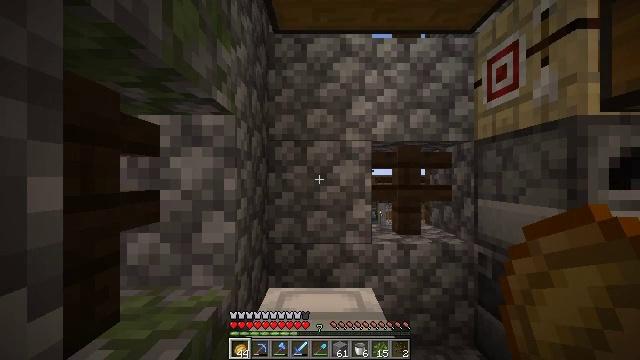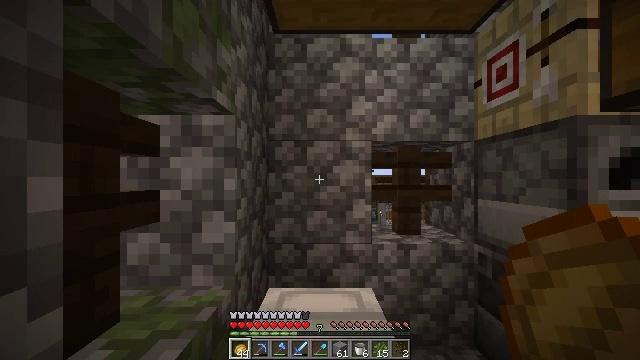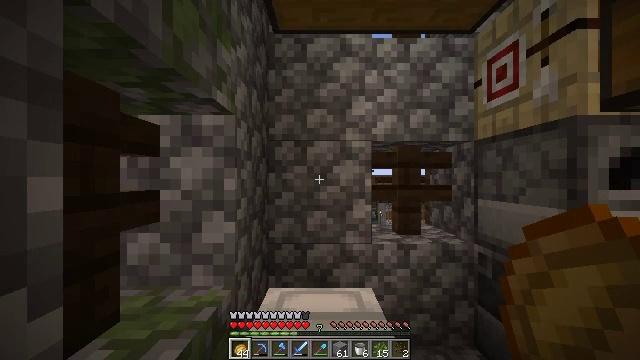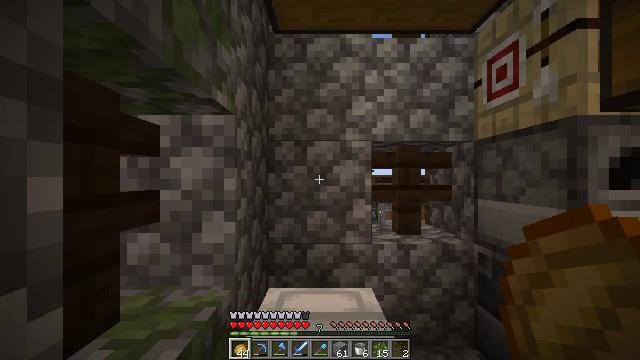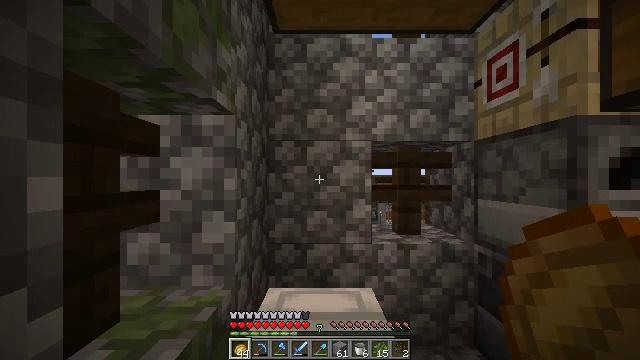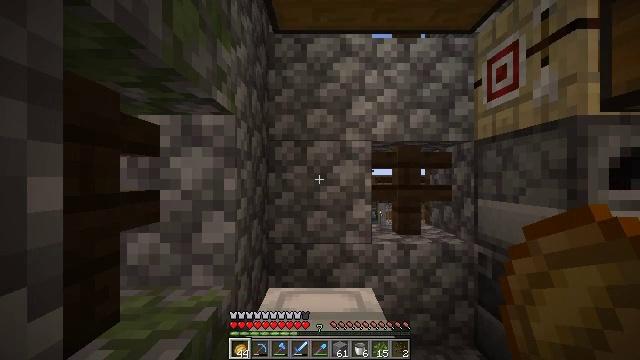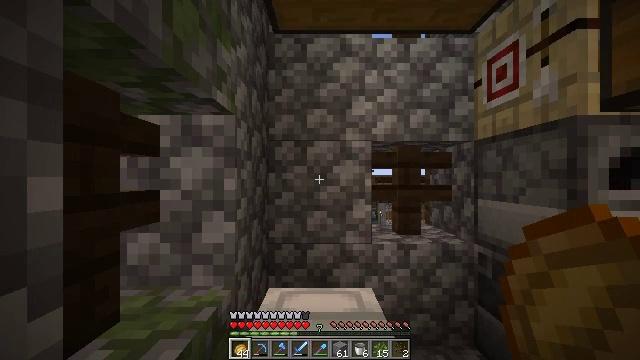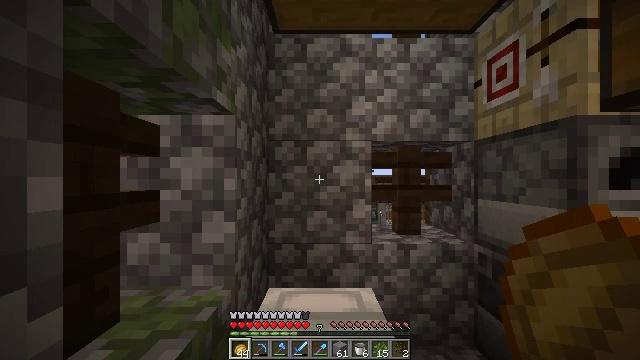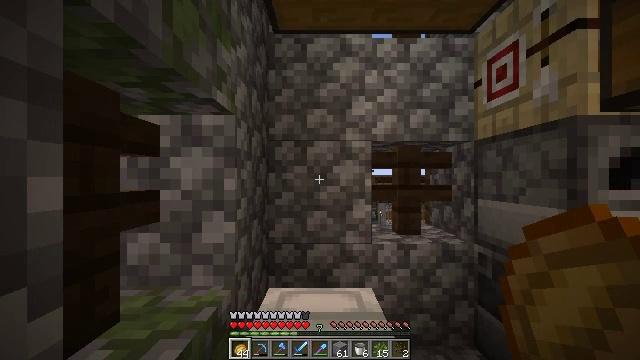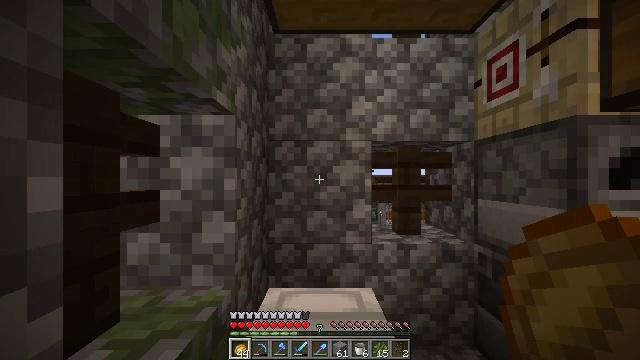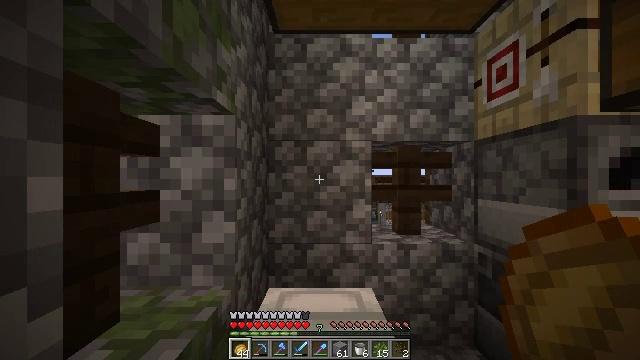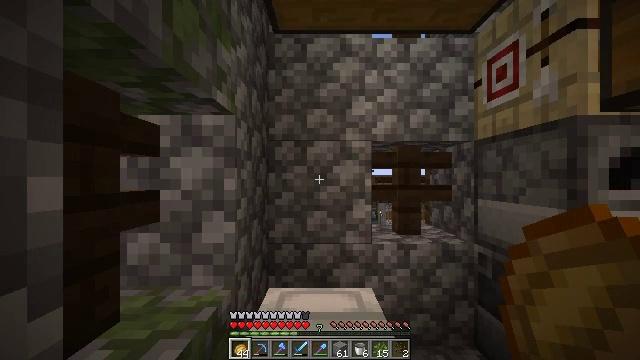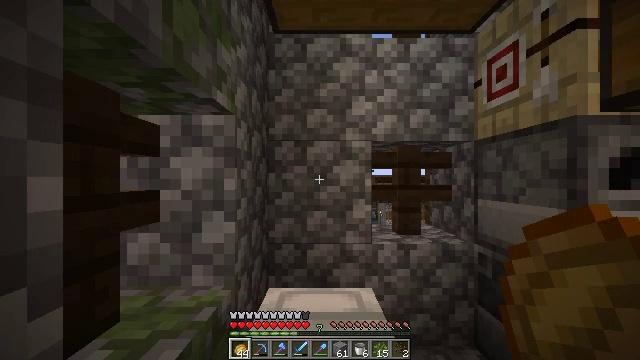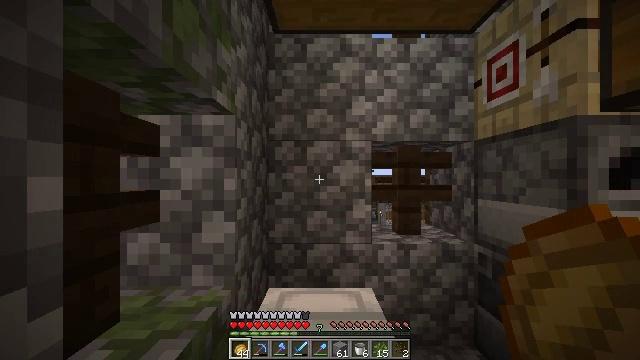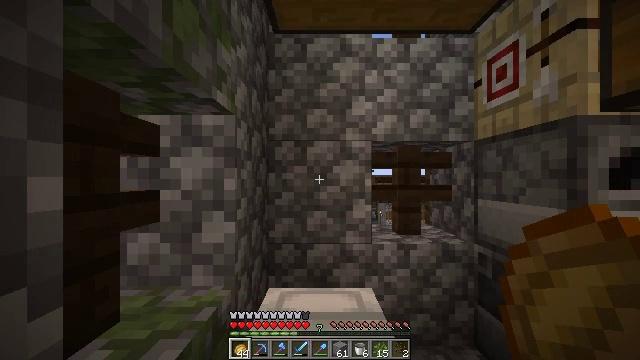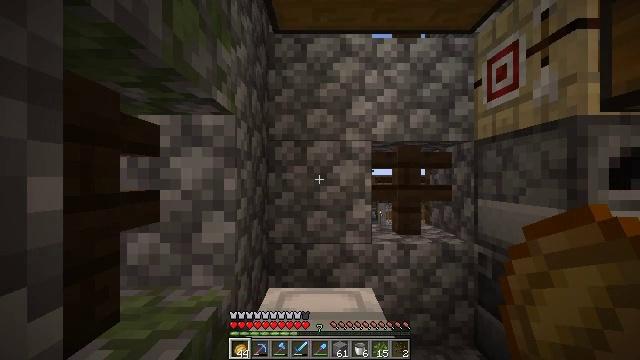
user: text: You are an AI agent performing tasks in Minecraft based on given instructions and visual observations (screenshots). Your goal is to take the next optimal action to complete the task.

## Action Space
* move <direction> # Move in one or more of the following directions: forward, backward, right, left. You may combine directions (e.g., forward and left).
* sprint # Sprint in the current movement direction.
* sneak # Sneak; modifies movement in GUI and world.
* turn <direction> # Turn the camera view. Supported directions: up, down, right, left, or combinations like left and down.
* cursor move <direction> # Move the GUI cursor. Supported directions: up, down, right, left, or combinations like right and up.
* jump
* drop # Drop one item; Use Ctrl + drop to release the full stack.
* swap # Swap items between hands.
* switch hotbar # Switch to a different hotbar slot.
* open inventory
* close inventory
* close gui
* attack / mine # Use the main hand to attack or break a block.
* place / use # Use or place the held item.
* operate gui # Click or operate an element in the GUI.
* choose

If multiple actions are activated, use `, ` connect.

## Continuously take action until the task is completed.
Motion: motion action
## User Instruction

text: Attack the brewing stand to gather it.
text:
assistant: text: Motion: no_op
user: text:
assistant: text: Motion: no_op
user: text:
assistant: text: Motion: no_op
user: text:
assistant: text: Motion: no_op
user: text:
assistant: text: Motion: no_op
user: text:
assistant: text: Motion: no_op
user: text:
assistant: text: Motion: no_op
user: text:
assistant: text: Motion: no_op
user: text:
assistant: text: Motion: no_op
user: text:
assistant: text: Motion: no_op
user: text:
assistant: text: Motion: no_op
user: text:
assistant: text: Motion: no_op
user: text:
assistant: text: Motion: no_op
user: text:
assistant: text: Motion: no_op
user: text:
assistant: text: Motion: no_op
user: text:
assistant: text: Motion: no_op
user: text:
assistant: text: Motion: no_op
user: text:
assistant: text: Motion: no_op
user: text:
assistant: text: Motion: no_op
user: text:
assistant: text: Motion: no_op
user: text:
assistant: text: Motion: no_op
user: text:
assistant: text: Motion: no_op
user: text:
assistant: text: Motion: no_op
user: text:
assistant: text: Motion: no_op
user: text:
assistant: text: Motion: no_op
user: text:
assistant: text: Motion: no_op
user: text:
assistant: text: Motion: no_op
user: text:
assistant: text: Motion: no_op
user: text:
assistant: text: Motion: no_op
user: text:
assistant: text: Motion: no_op